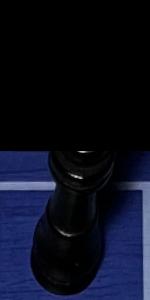
Label: King_Black